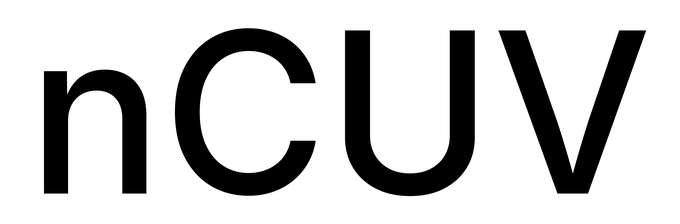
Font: Inter_Medium